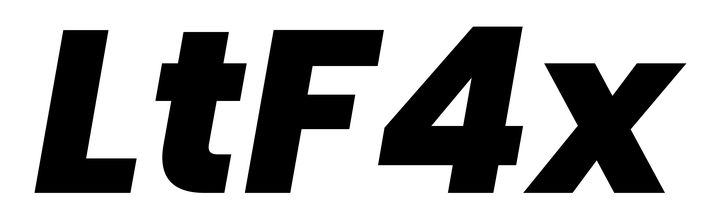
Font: Poppins-ExtraBoldItalic